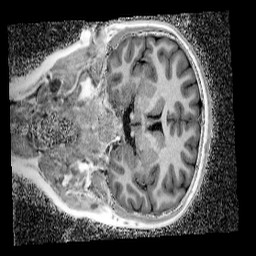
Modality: UNIT1_denoised
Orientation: coronal
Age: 11
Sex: female
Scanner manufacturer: siemens
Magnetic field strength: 3 T
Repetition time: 4 s
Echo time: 0.00299 s